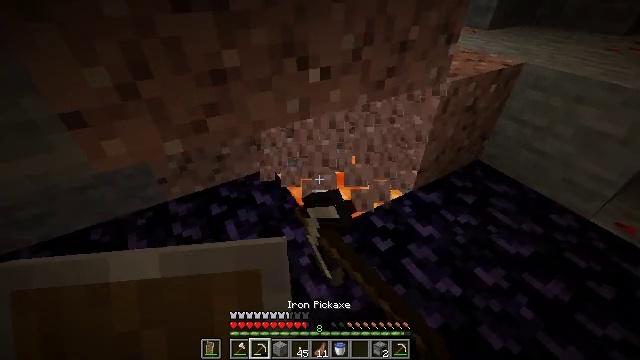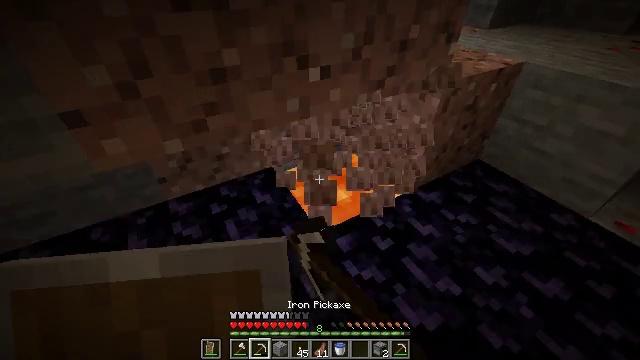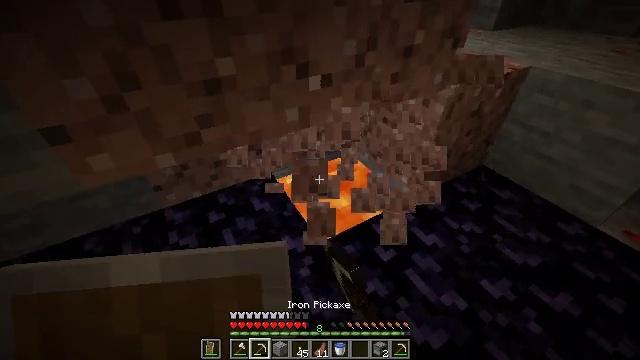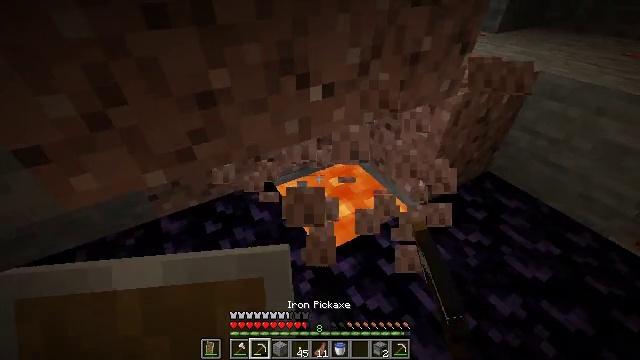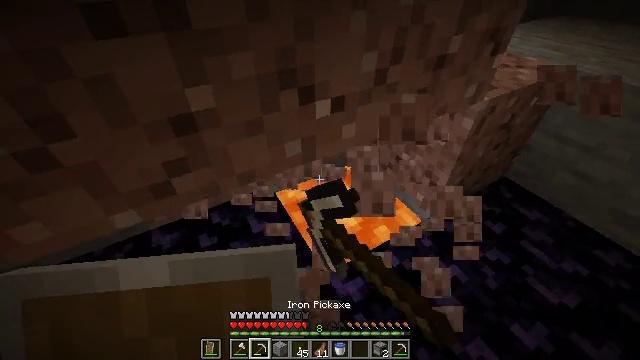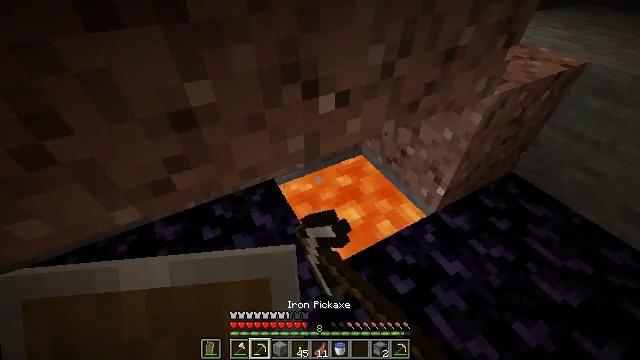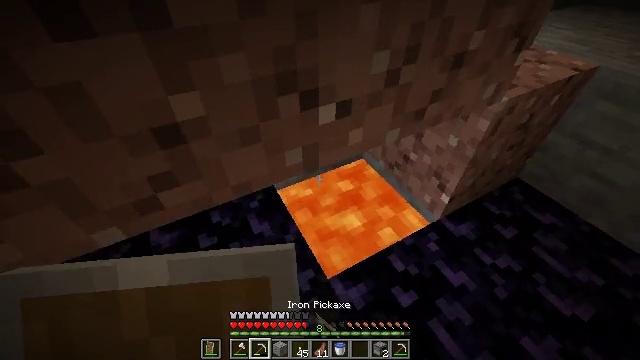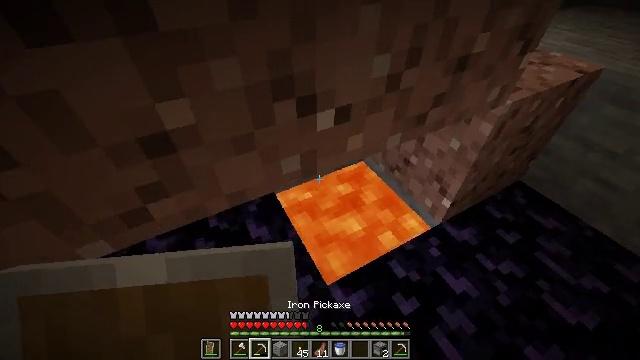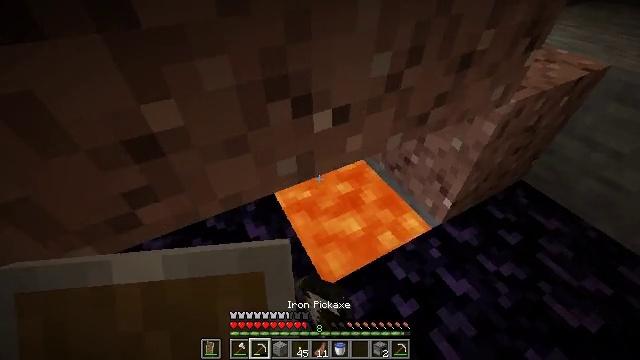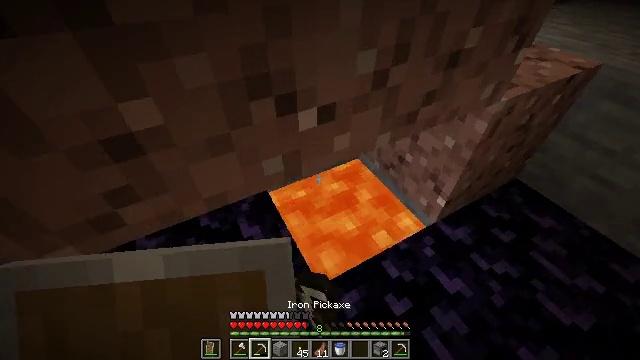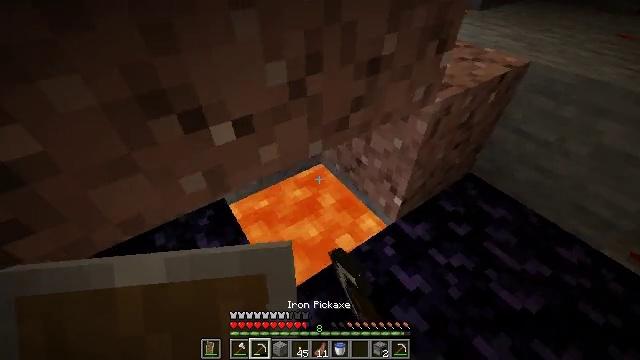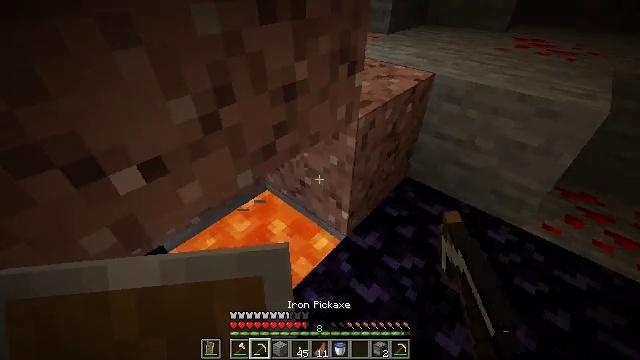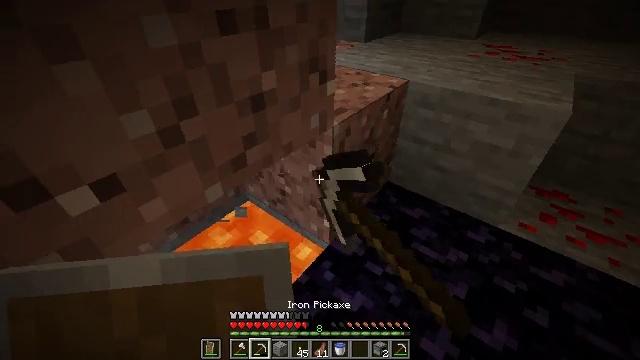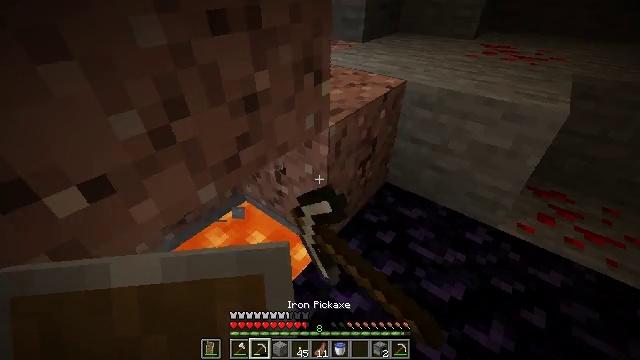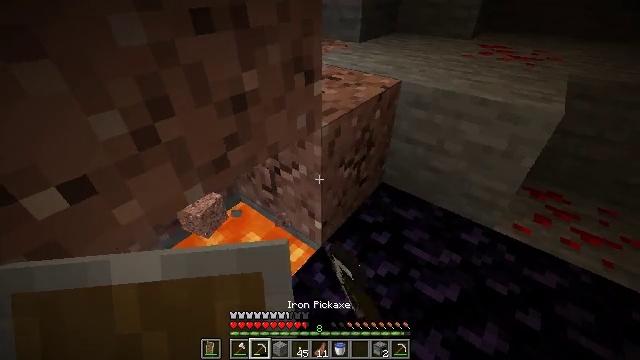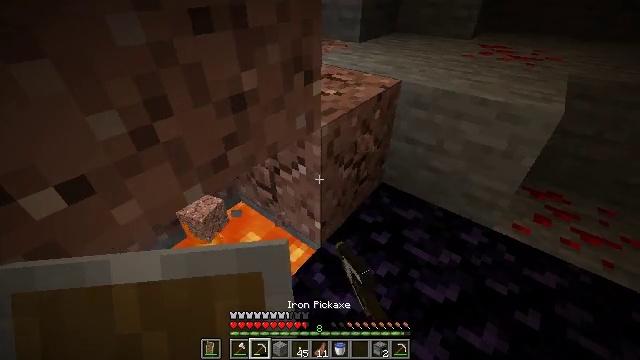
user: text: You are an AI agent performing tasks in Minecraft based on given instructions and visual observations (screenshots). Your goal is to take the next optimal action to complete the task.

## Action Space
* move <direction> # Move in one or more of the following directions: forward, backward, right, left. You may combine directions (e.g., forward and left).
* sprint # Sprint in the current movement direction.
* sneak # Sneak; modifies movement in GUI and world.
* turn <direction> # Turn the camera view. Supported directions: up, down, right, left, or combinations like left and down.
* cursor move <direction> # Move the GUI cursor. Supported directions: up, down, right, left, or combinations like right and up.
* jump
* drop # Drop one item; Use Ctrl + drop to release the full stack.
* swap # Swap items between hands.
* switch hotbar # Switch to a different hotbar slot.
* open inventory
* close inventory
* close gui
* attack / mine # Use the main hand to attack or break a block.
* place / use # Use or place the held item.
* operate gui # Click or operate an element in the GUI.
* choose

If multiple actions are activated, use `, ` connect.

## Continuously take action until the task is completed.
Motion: motion action
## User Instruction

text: Attack the ground to harvest granite.
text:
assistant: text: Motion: attack / mine
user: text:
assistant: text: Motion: move forward, attack / mine
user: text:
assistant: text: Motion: move forward, attack / mine
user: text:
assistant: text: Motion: move forward, turn down, attack / mine
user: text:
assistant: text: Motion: turn left and down, attack / mine
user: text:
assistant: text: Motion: attack / mine
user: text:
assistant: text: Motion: attack / mine
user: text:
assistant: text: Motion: attack / mine
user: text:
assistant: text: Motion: move right, attack / mine
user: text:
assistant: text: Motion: move right, turn right and up, attack / mine
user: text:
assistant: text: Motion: turn right and up, attack / mine
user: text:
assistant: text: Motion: turn right and up, attack / mine
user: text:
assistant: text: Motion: attack / mine
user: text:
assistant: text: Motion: attack / mine
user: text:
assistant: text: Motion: attack / mine
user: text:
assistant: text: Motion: attack / mine
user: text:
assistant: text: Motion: attack / mine
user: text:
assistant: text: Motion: attack / mine
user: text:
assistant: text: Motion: attack / mine
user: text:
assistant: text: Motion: turn down, attack / mine
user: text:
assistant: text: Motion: turn down, attack / mine
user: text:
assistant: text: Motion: attack / mine
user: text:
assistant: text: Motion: attack / mine
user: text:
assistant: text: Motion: attack / mine